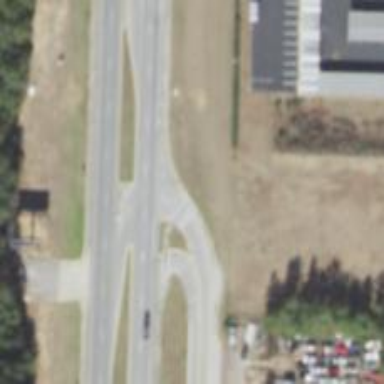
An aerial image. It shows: Asphalt road at the secondary link level.